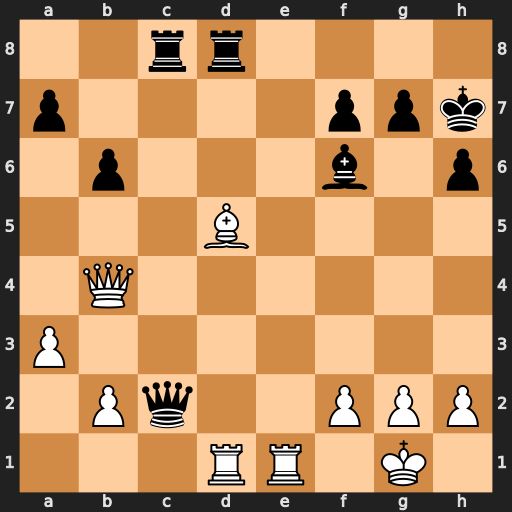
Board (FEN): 2rr4/p4ppk/1p3b1p/3B4/1Q6/P7/1Pq2PPP/3RR1K1
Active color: w
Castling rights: -
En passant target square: -
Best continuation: Be4+ Qxe4 Qxe4+